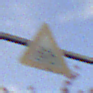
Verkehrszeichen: RadverkehrLinks
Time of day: MorningAfternoon
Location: Outdoor (Suburban)
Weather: PartlyCloudy
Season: NotSpecified
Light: Natural